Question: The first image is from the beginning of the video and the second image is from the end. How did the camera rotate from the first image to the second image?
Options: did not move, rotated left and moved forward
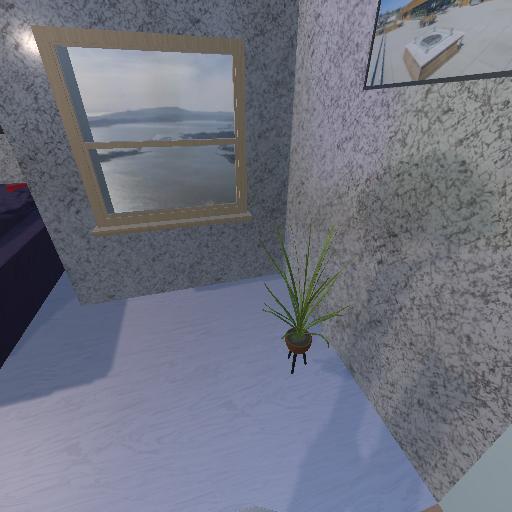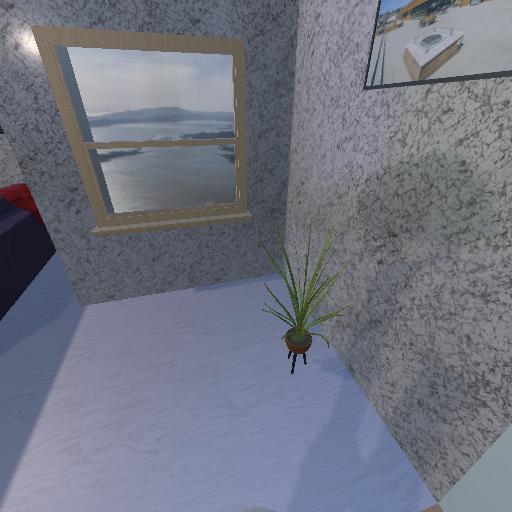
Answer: did not move